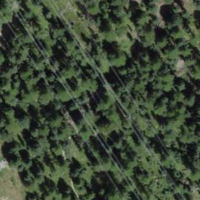
EUNIS habitat code: 43
Species observed at this site:
Bistorta vivipara
Vaccinium vitis-idaea
Nucifraga caryocatactes